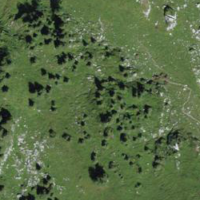
EUNIS habitat code: 23
Species observed at this site:
Bistorta vivipara